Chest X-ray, PA view. Patient: 9 years old, sex M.
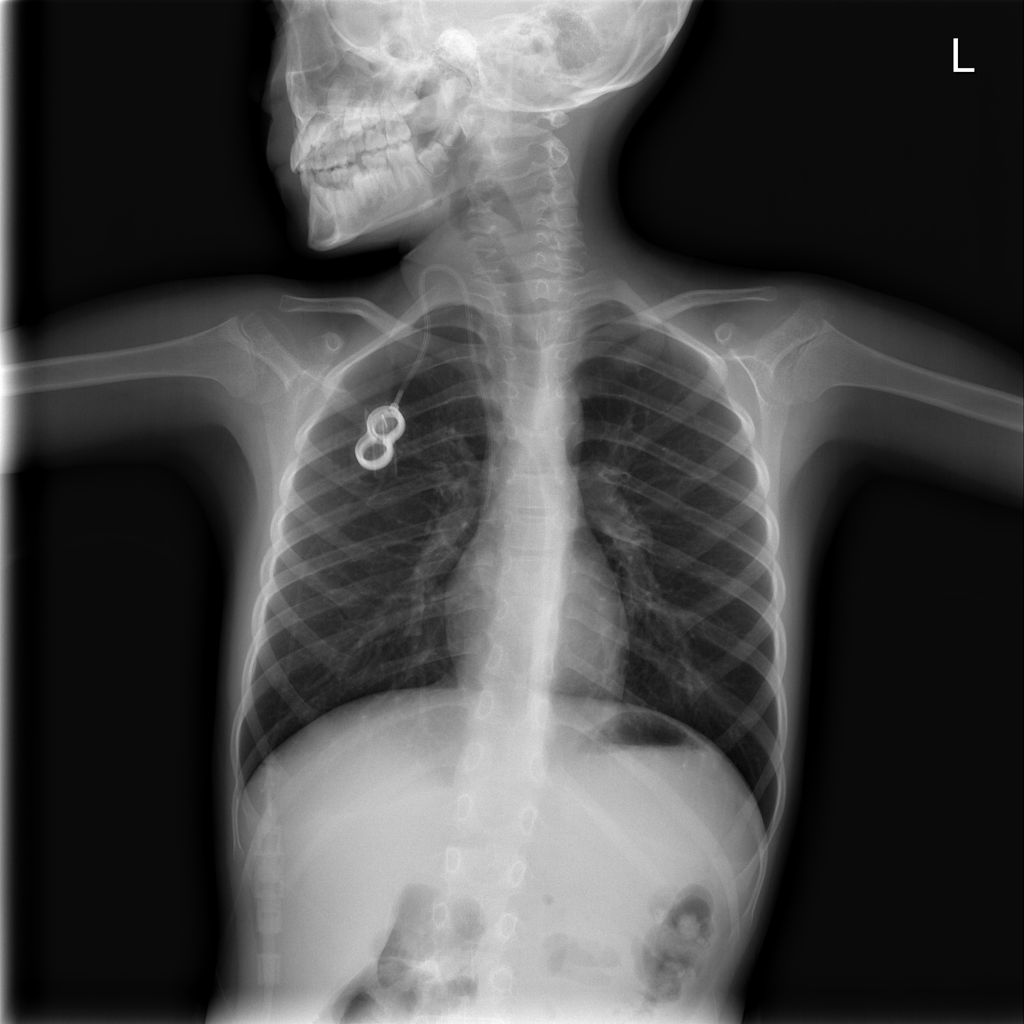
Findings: No Finding